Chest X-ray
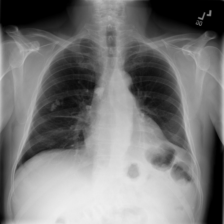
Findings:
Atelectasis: negative
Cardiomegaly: negative
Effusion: negative
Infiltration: negative
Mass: negative
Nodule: negative
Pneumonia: negative
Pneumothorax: negative
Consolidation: negative
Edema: negative
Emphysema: negative
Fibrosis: negative
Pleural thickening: negative
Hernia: negative